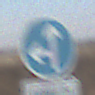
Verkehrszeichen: VorgeschriebeneFahrtrichtungGeradeausOderLinks
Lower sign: SonstigeFahrzeugePersonengruppenFrei3
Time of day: SunriseSunset
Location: Outdoor (Suburban)
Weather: PartlyCloudy
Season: Winter
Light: Natural